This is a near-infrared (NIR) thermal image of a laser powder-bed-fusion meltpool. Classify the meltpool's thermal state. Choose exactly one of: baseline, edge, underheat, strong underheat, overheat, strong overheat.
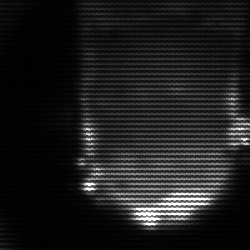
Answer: baseline